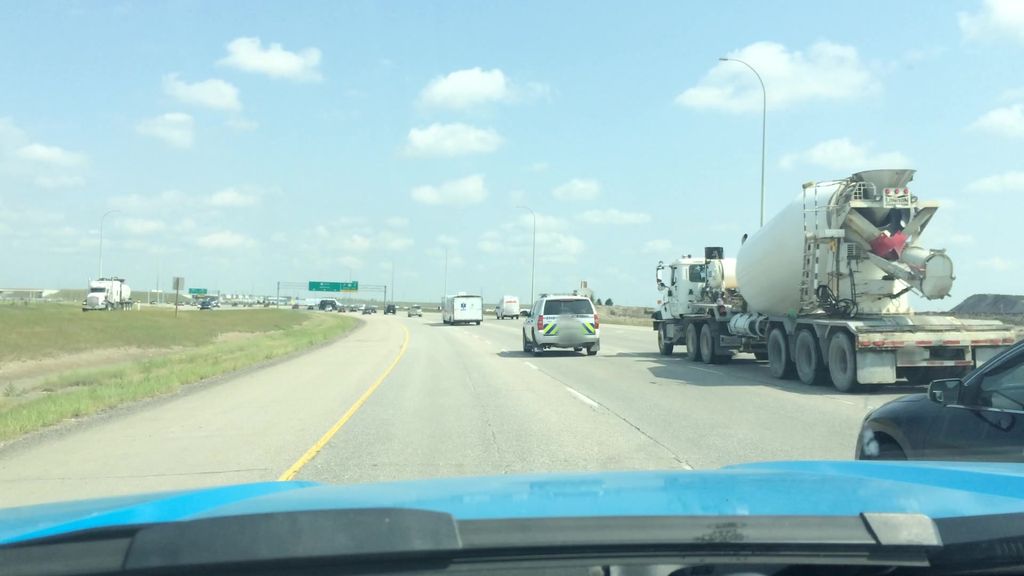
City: calgary